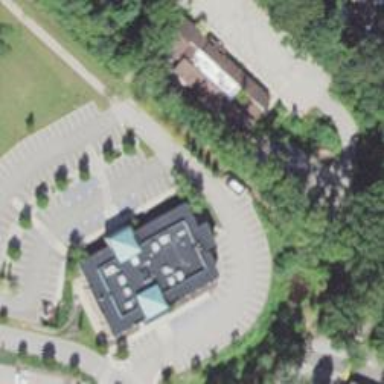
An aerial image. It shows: Clinic building providing healthcare services.